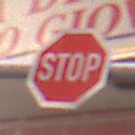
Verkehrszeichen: Stop
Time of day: MorningAfternoon
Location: Outdoor (Urban)
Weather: Clear
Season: NotSpecified
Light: Natural